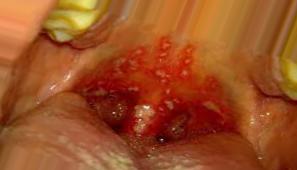
Condition: Mouth Ulcer